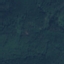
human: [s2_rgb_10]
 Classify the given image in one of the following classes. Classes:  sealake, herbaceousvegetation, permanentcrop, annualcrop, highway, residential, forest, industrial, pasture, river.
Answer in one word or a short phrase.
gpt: Forest